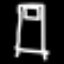
Label: bed